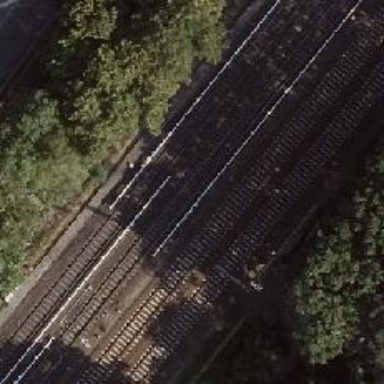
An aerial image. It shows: Railway signal.